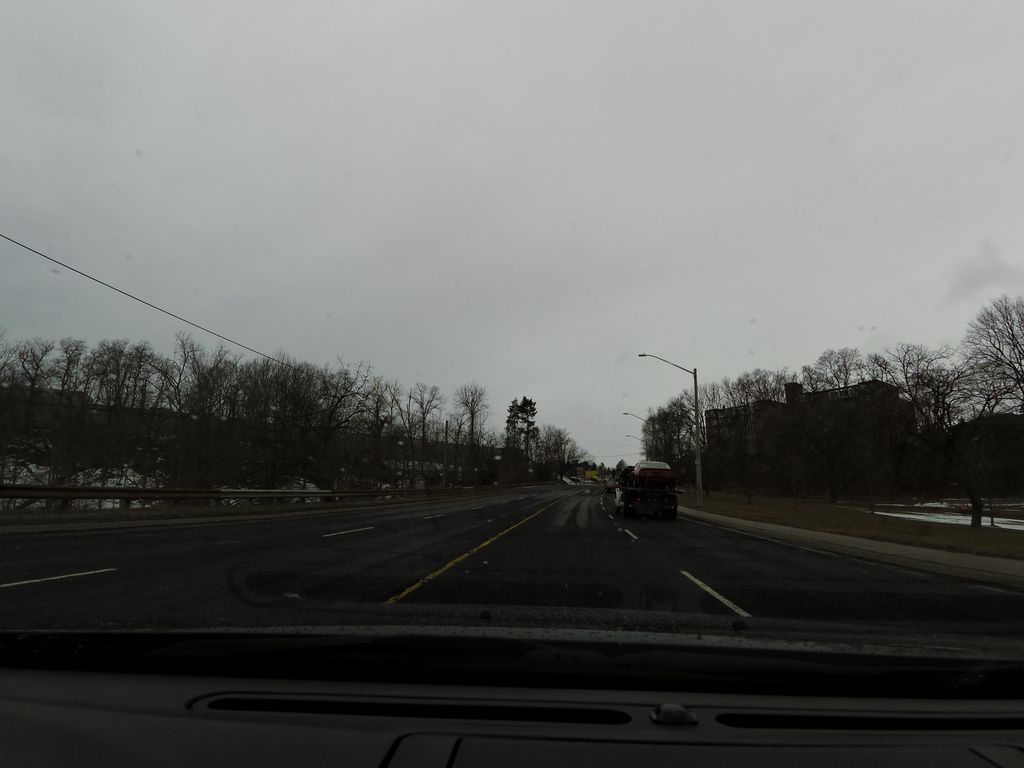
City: hamilton